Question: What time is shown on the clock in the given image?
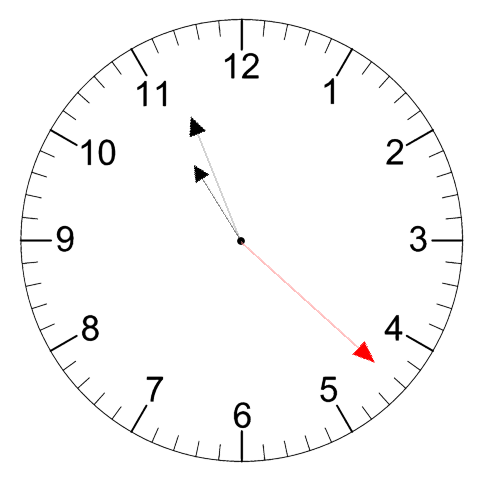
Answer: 10:56:22